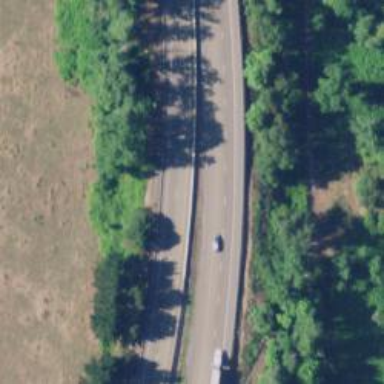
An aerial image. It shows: Motorway.